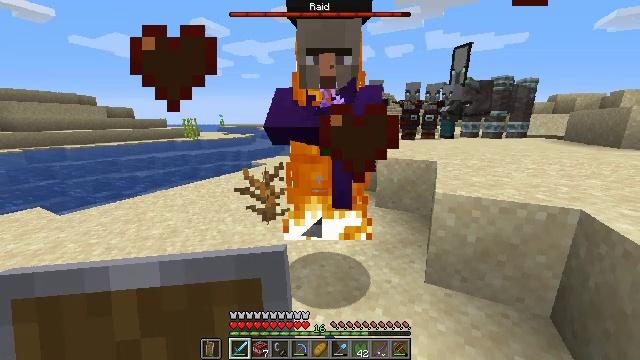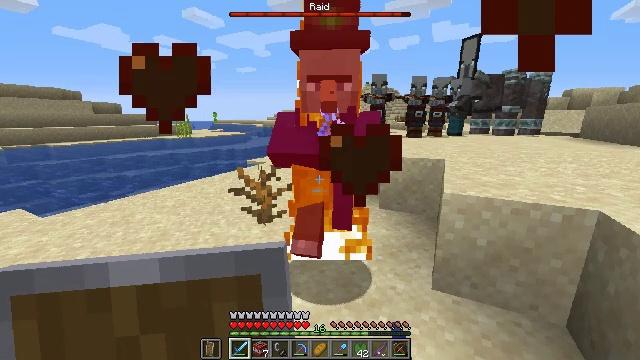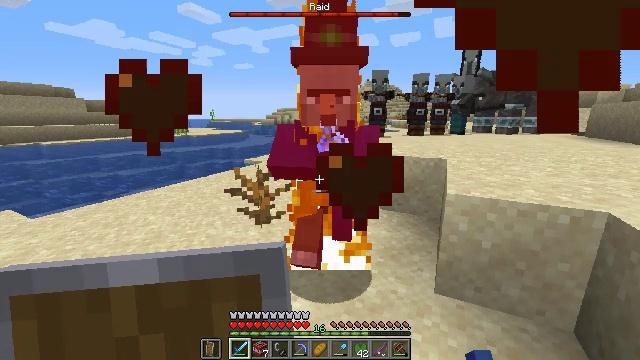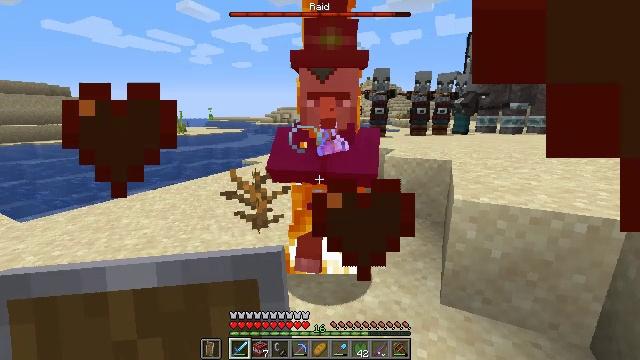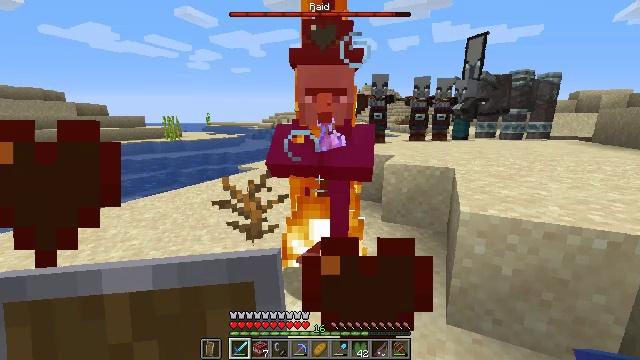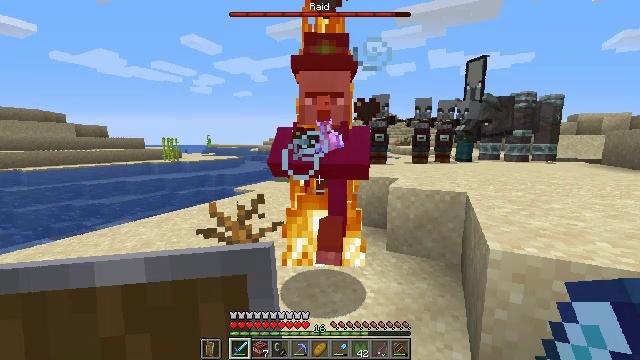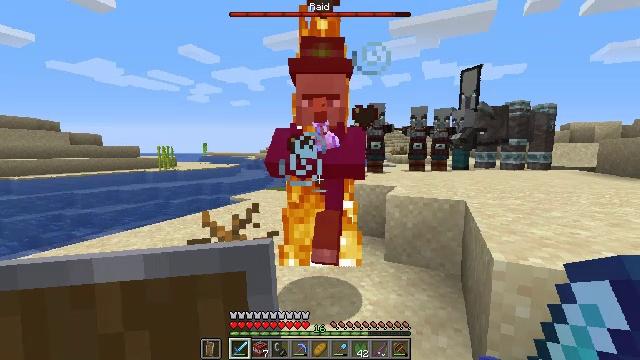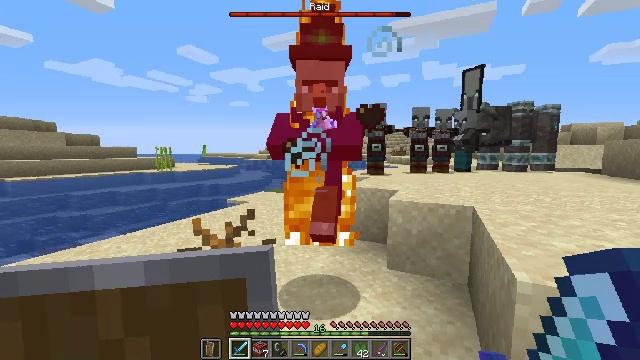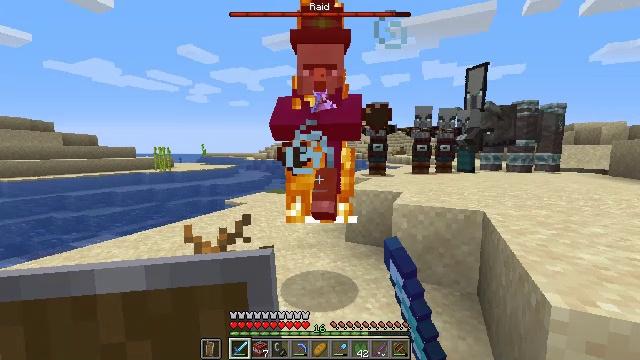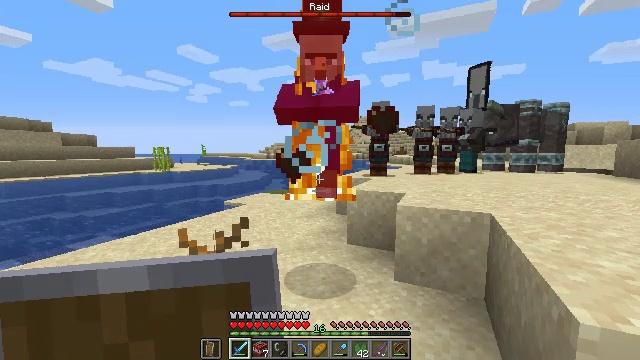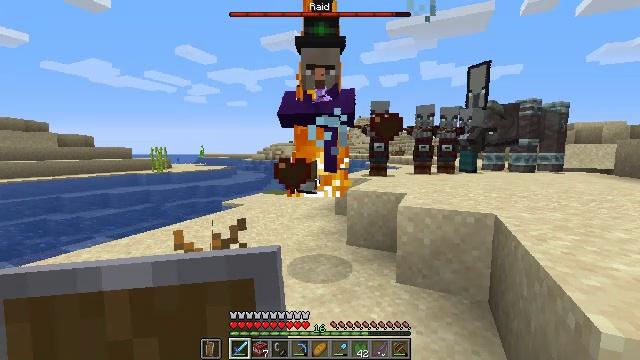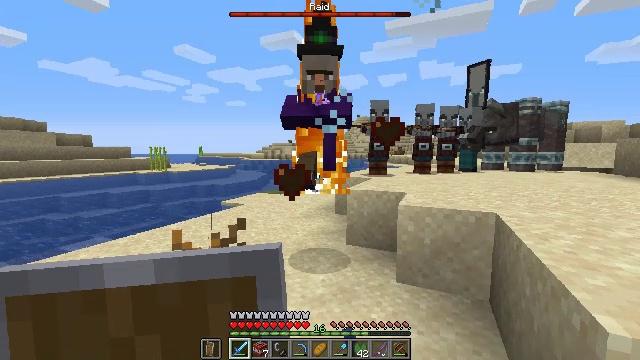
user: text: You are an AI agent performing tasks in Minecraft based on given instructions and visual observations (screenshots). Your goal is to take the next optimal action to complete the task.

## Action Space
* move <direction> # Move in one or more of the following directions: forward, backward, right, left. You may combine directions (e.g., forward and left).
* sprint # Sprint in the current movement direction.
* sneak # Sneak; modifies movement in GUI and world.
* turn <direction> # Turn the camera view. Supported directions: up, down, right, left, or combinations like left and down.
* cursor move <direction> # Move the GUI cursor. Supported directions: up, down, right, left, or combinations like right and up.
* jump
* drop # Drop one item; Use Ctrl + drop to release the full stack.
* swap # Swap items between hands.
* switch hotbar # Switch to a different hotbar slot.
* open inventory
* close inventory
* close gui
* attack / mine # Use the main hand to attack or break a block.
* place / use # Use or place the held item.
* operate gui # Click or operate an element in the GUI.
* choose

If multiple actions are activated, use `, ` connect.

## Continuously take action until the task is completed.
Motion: motion action
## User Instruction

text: Hunt the witch.
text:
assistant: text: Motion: no_op
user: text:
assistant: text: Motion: move forward
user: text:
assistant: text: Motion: move forward
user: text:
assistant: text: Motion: move forward, turn up
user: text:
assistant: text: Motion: move forward, turn up
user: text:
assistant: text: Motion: move forward, turn up
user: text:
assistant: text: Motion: move forward, attack / mine
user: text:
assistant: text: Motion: attack / mine
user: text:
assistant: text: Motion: attack / mine
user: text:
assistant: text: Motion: attack / mine
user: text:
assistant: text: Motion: no_op
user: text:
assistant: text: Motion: no_op